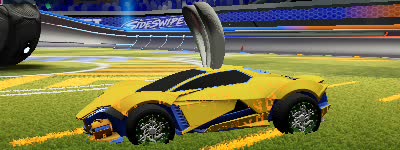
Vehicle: werewolf